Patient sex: M
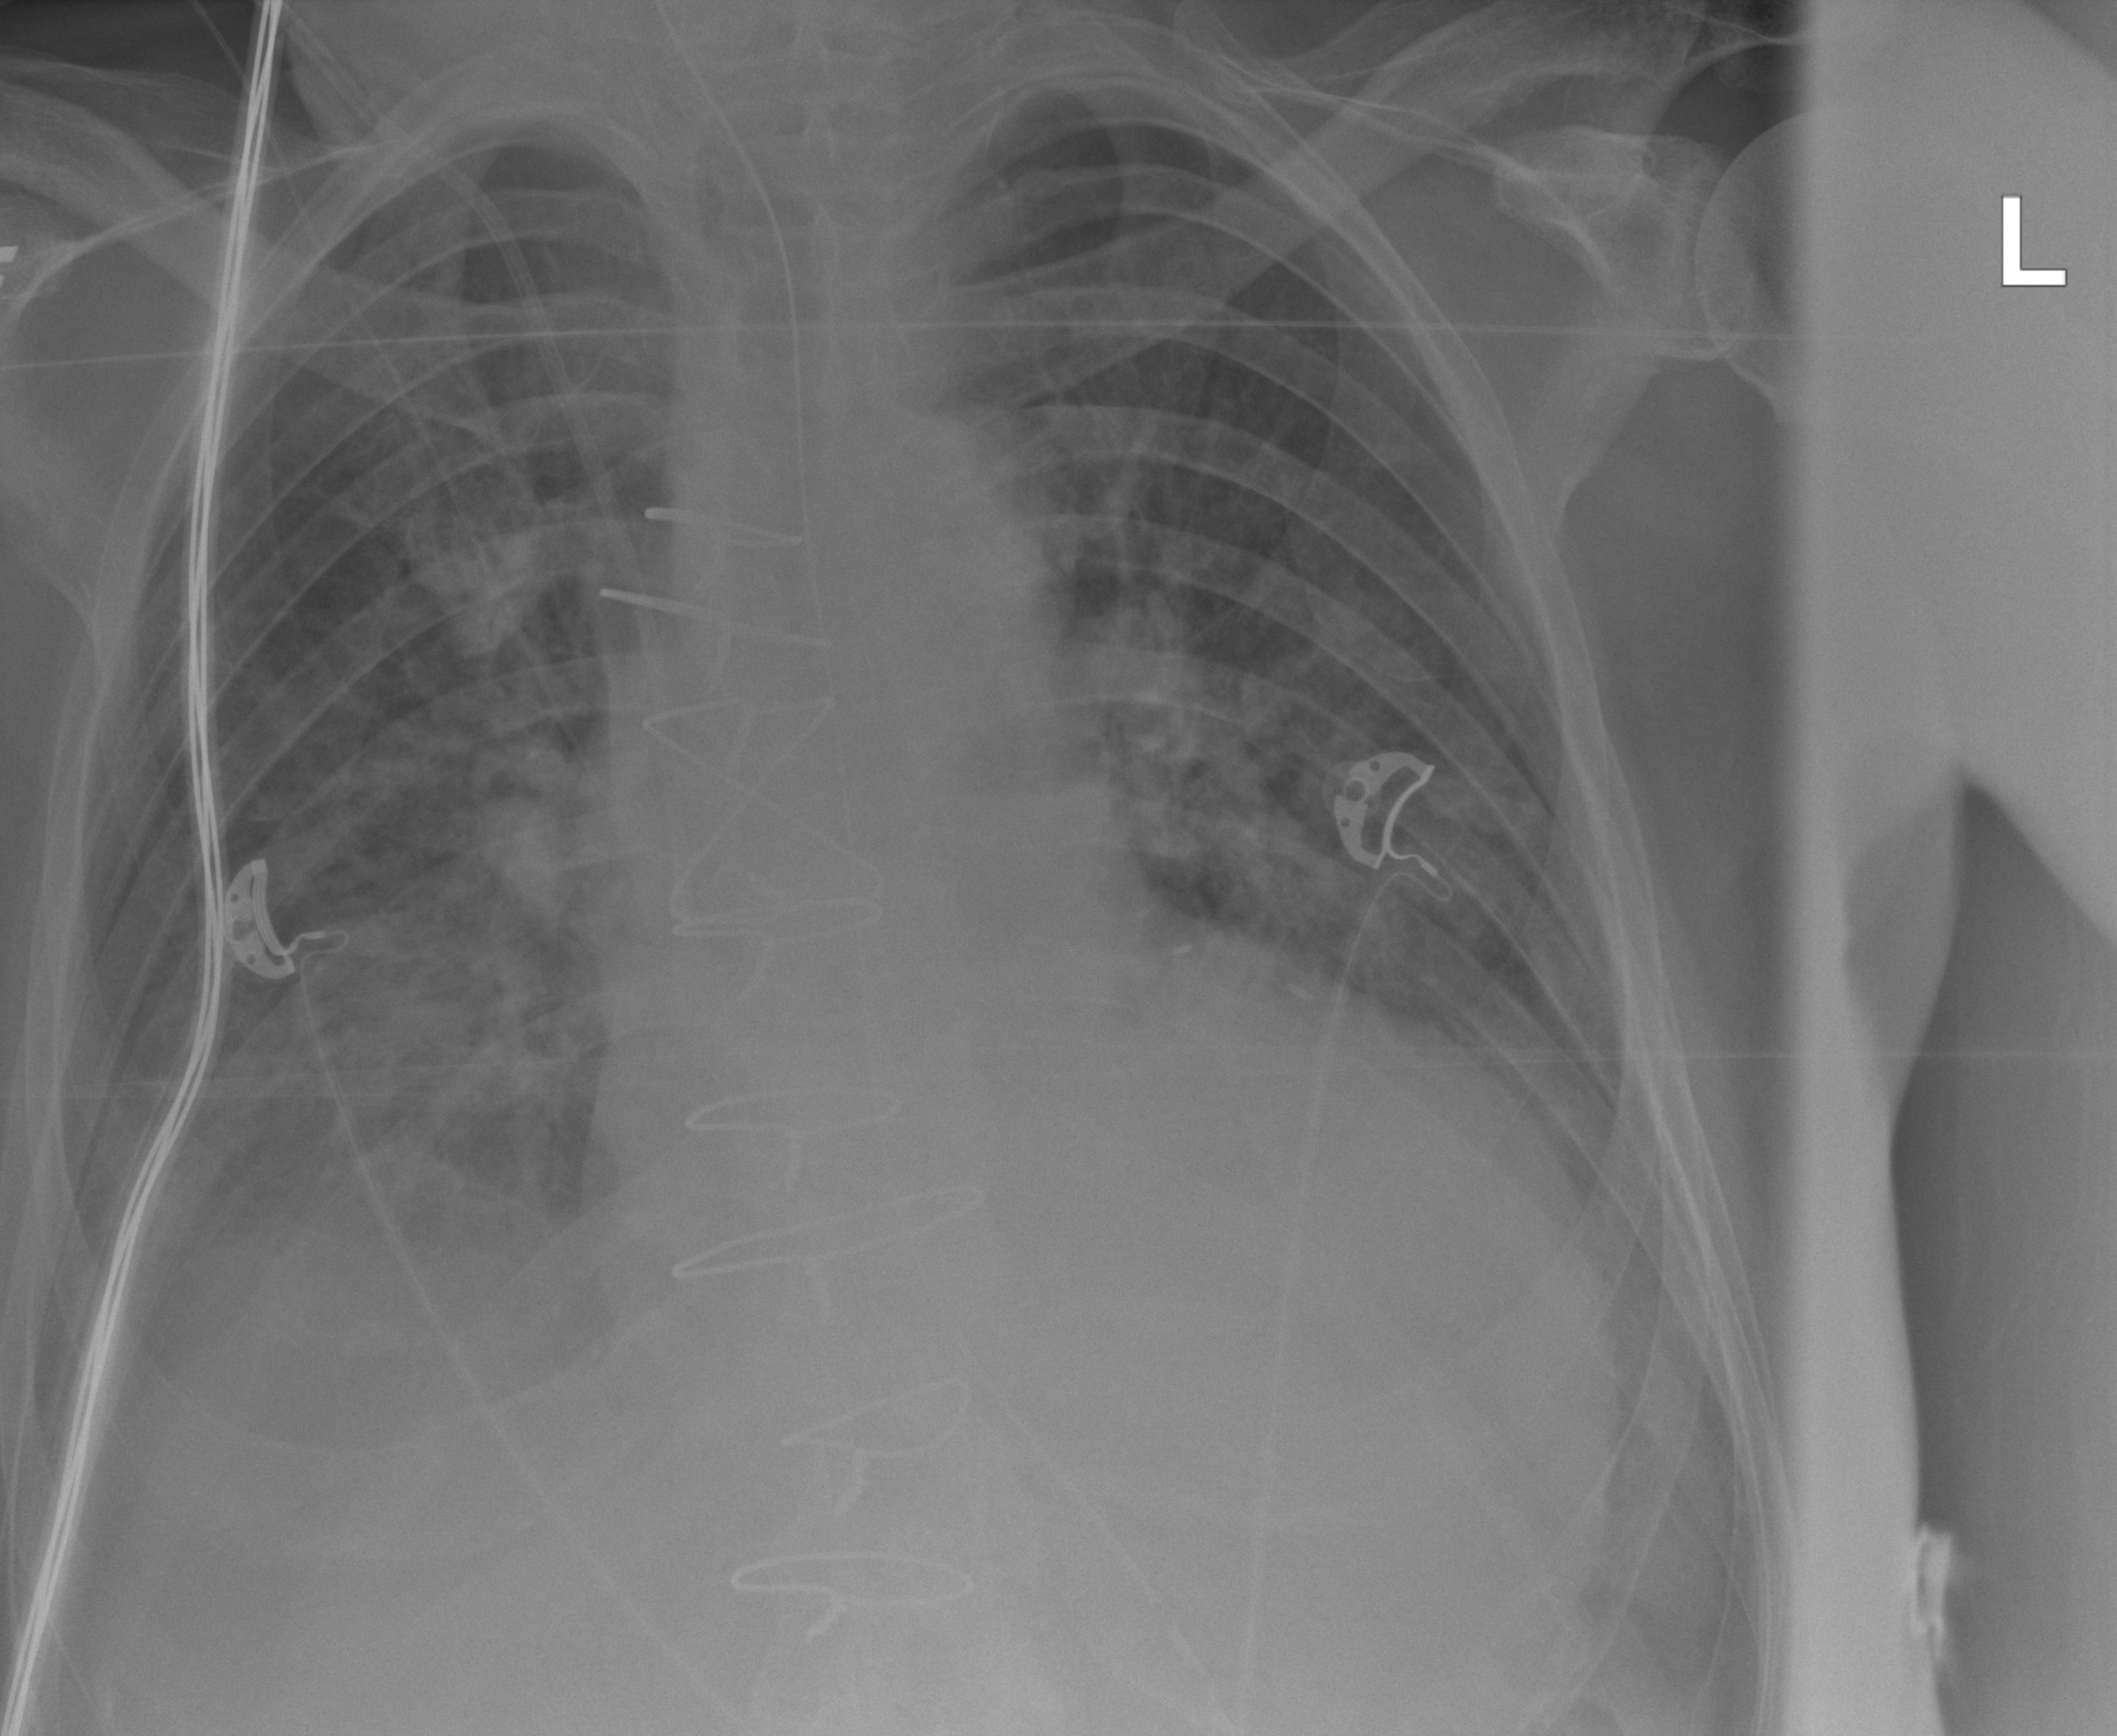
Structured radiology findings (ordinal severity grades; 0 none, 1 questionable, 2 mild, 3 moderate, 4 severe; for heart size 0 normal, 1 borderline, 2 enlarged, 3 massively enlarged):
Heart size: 2
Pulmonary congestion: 0
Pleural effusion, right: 2
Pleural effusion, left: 0
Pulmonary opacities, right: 2
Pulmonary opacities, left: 2
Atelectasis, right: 2
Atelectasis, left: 2